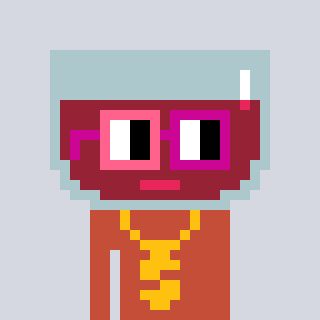
a pixel art character with square pink and red glasses, a wine-shaped head and a rust-colored body on a cool background